Field crop: maize
Growth stage: 1
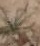
Species: salsola